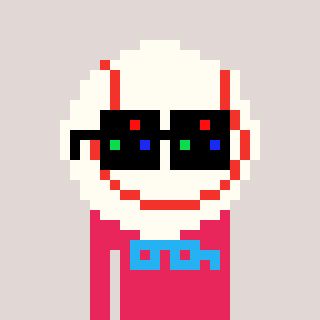
a pixel art character with square black sunglasses, a baseball ball-shaped head and a redpinkish-colored body on a warm background